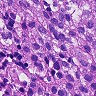
Metastatic tissue present: yes